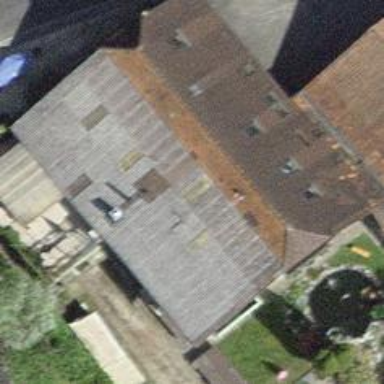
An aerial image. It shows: Farm building.